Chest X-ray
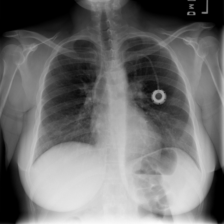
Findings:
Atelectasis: negative
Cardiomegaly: negative
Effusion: negative
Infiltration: negative
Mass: negative
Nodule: negative
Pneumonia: negative
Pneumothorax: negative
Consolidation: negative
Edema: negative
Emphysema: negative
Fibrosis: negative
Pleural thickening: negative
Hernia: negative